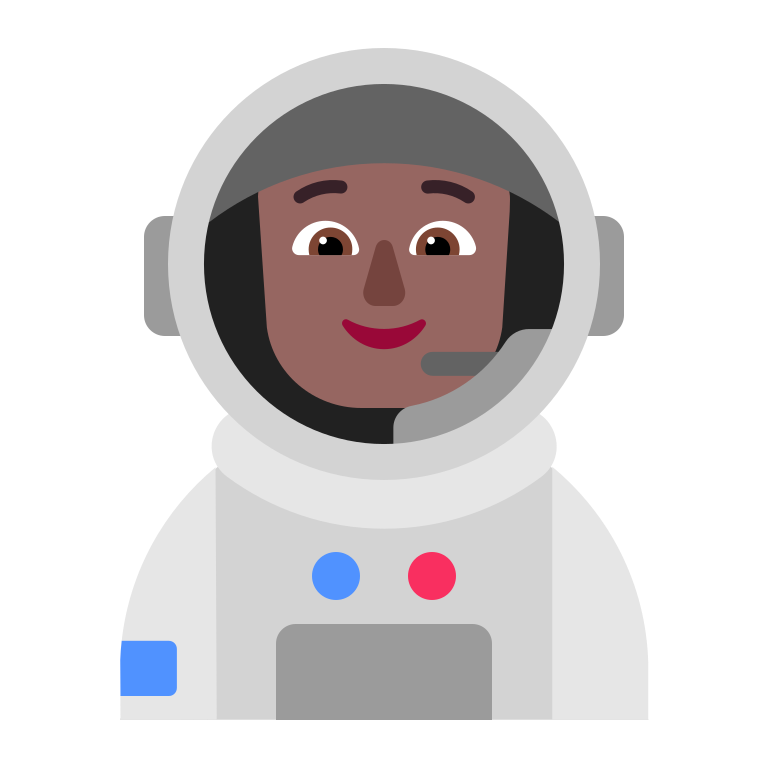
astronaut flat  dark